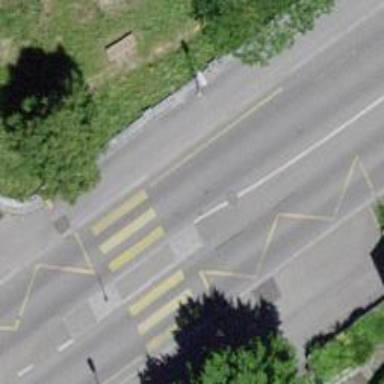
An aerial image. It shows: Zebra crossing on the road.